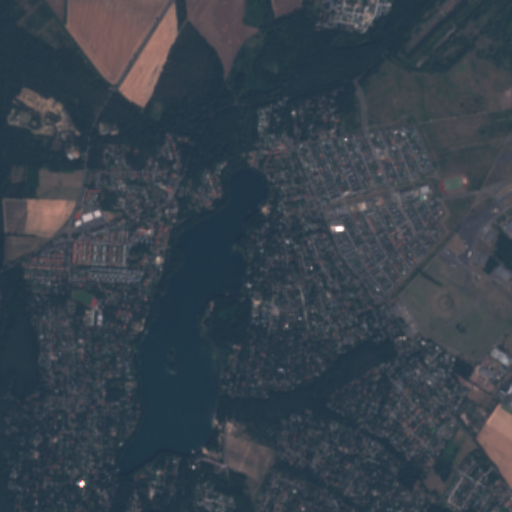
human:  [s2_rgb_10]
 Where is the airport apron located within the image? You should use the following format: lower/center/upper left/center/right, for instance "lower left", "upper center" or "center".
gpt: The airport apron is located in the center right of the image.
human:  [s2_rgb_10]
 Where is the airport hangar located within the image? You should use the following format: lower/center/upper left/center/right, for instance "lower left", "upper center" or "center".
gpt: The airport hangar is located in the center right of the image.
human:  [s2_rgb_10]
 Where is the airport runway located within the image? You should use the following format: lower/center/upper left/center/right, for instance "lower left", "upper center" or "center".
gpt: The airport runway is located in the upper right of the image.
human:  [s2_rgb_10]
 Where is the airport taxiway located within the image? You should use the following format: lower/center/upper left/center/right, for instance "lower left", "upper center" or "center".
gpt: The airport taxiway is located in the upper right of the image.
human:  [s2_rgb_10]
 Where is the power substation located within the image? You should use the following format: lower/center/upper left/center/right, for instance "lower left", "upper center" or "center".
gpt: The power substation is located in the lower center of the image.
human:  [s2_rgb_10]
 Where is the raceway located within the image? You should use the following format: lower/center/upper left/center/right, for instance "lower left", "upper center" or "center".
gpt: The raceway is located in the upper left of the image.
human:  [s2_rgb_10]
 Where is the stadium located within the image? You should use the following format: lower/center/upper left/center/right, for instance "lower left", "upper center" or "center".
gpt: The stadium is located in the center right of the image.
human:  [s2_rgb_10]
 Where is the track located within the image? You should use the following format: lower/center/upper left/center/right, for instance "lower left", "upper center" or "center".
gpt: The track is located in the center right of the image.
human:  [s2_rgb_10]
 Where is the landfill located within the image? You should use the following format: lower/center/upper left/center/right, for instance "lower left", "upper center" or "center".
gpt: There is no landfill in the image.